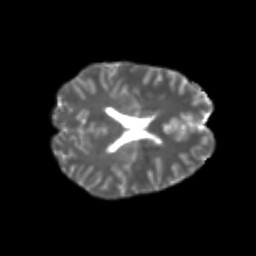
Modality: T2w
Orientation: axial
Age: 23
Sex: male
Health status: healthy
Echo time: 0.074 s